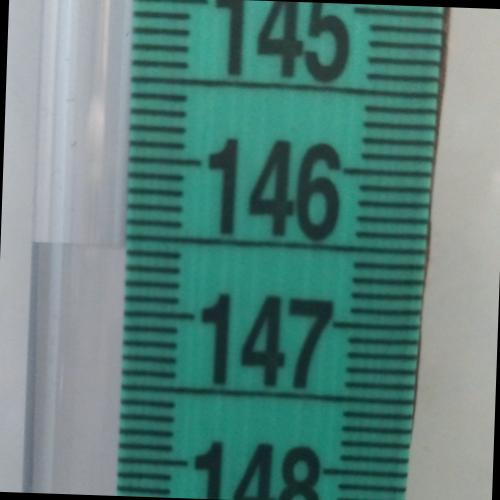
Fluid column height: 146.6 cm